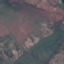
Land use / land cover: HerbaceousVegetation